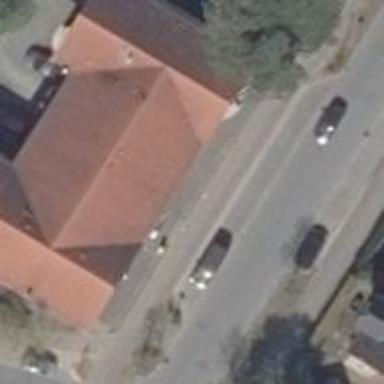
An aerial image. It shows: Post office.